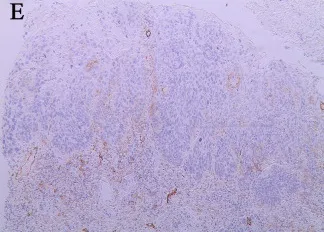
Characteristics of the cervical squamous cell carcinoma, vulvar squamous cell carcinoma, and vaginal squamous cell carcinoma for case 2. (E) The D2-40 is negative in the partial basal layer of the vulvar squamous epithelium at the microinvasion.
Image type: pathology (immunostaining)